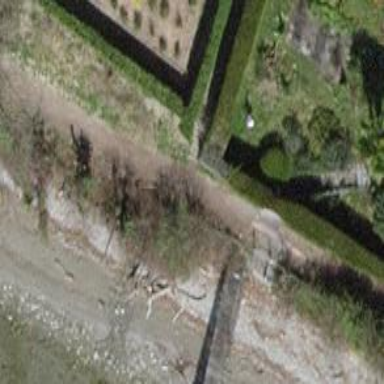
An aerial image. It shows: Gate.